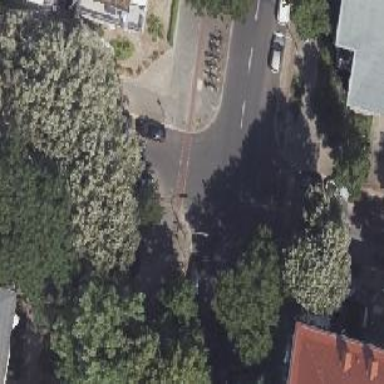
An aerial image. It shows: Unmarked road crossing.